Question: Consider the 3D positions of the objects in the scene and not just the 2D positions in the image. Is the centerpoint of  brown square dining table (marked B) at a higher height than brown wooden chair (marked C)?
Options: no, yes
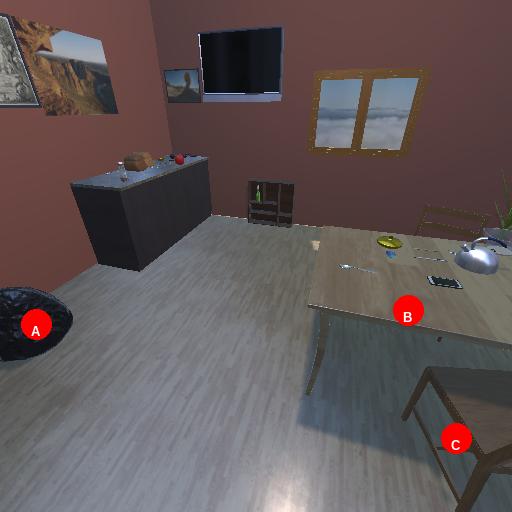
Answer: no